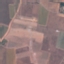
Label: PermanentCrop